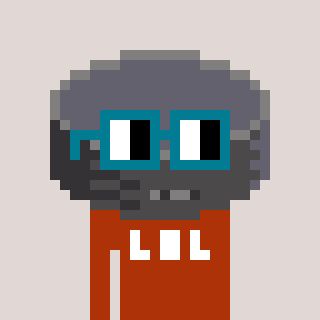
a pixel art character with square dark green glasses, a hockey puck-shaped head and a hotbrown-colored body on a warm background